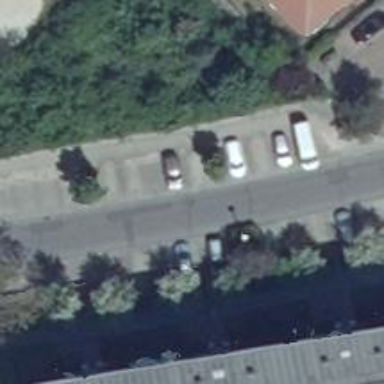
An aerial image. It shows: Diagonal parking lane on residential road.